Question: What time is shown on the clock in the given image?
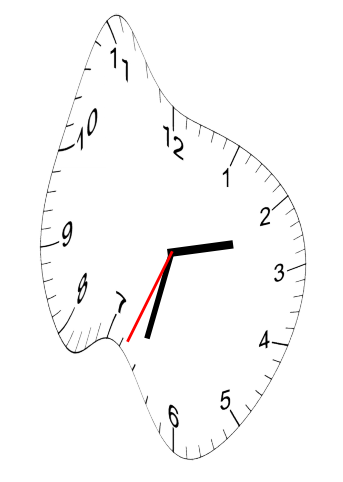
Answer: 02:32:34